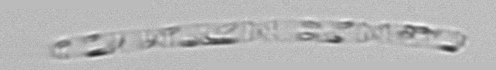
Label: Cerataulina_pelagica